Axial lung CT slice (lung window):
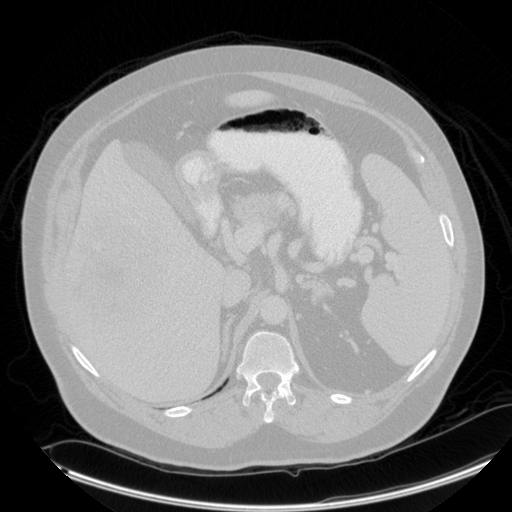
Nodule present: no